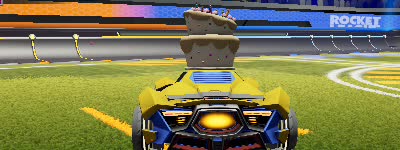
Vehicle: werewolf